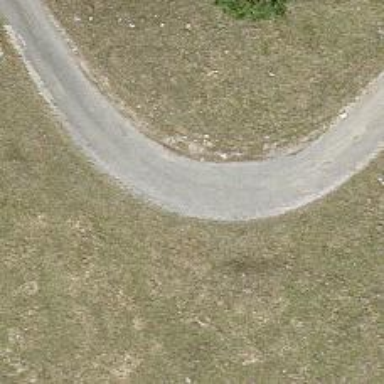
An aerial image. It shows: Well-maintained track road of grade 1.